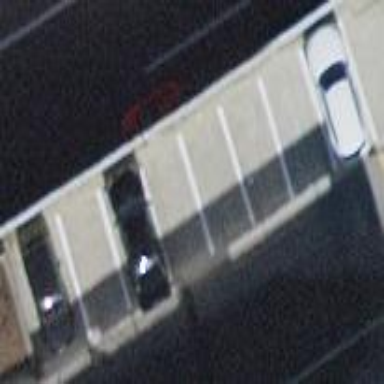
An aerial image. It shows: Street-side parking area.